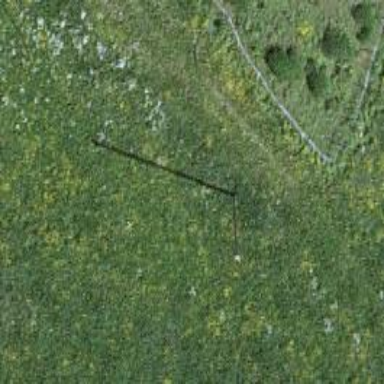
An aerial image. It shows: Minor power line.